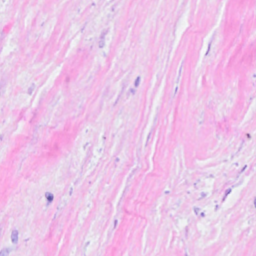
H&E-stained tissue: Breast